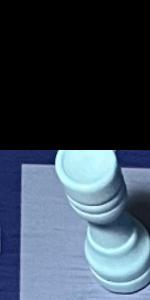
Label: Rook_White